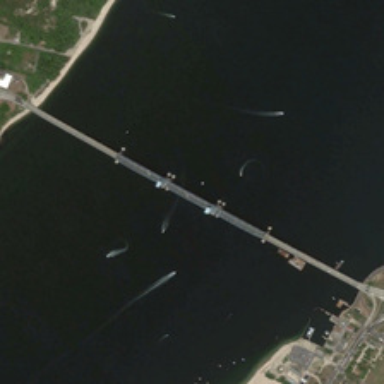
On both sides of the river grows large lawns .